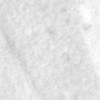
Label: no_change